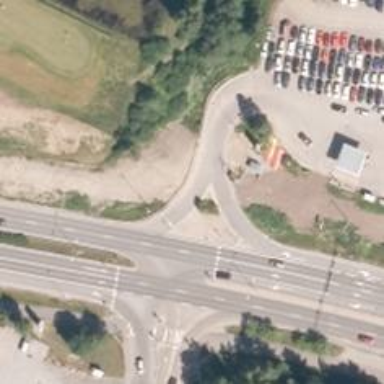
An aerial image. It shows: Trunk link highway.